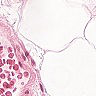
Metastatic tissue present: no